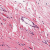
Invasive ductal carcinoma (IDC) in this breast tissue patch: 0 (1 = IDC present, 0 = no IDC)